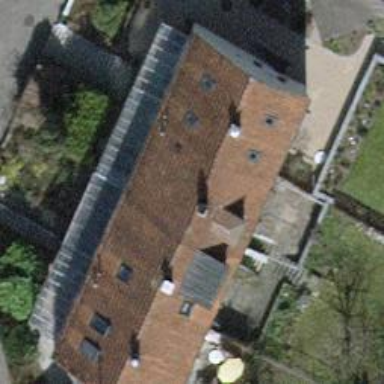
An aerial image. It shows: Building with tile roof.